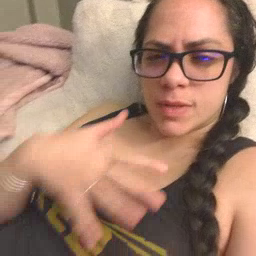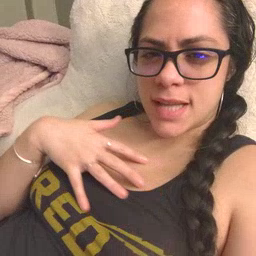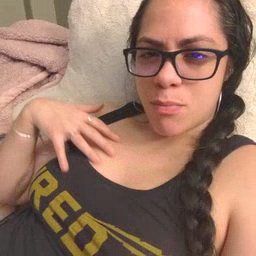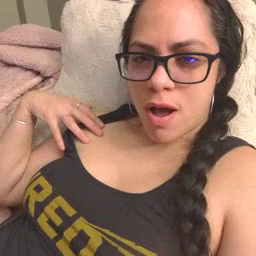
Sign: zebra